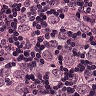
Metastatic tissue present: yes